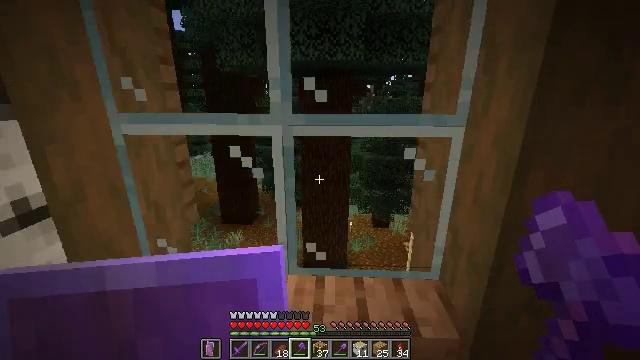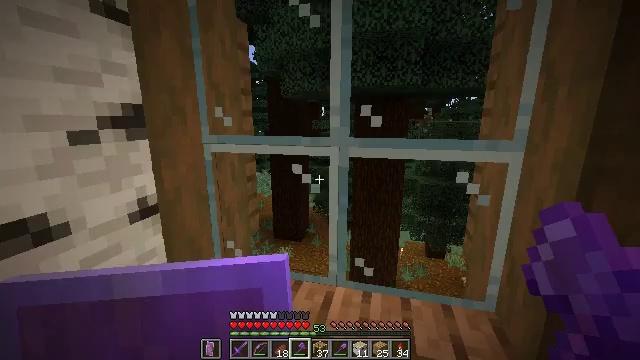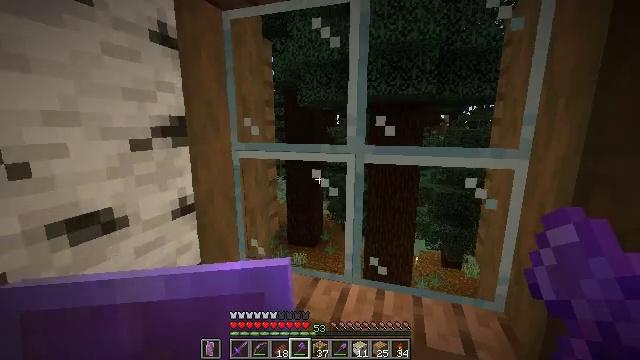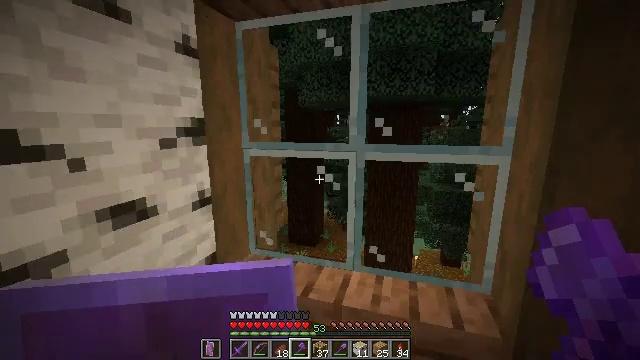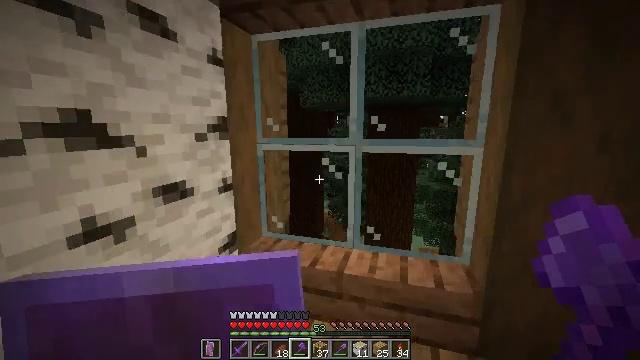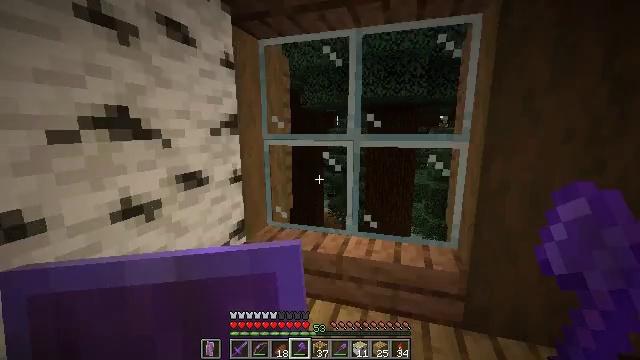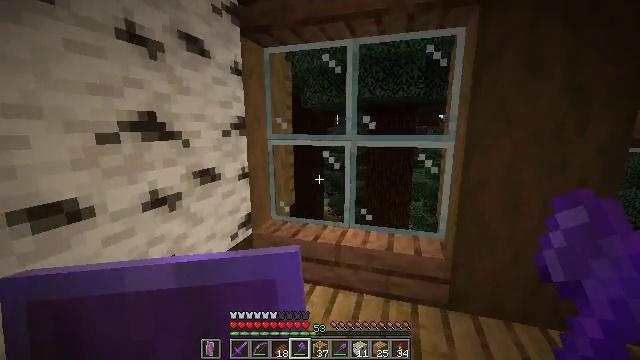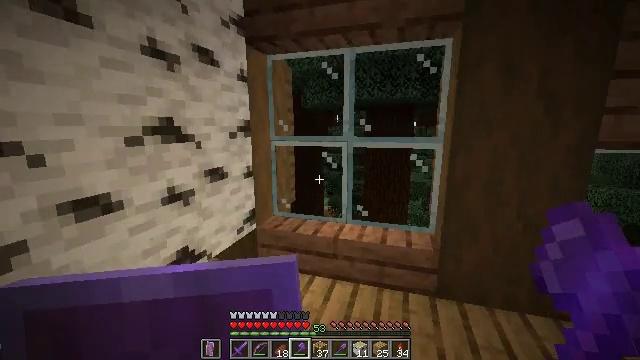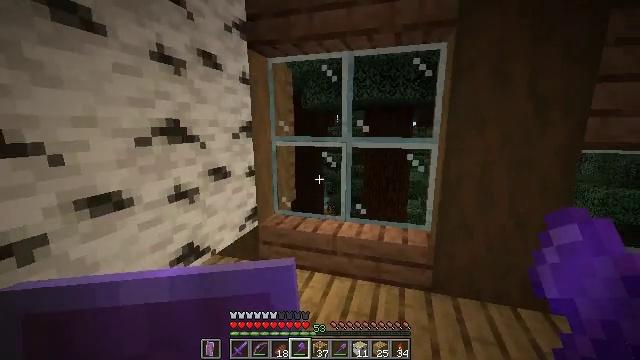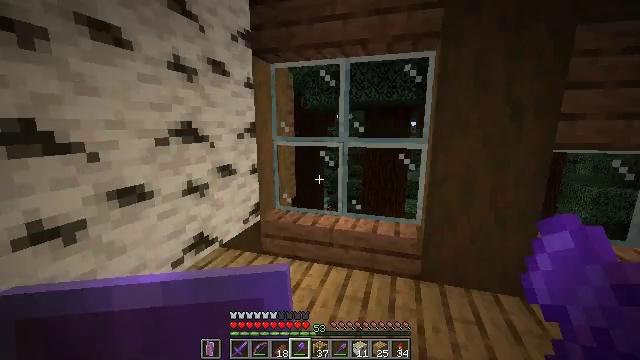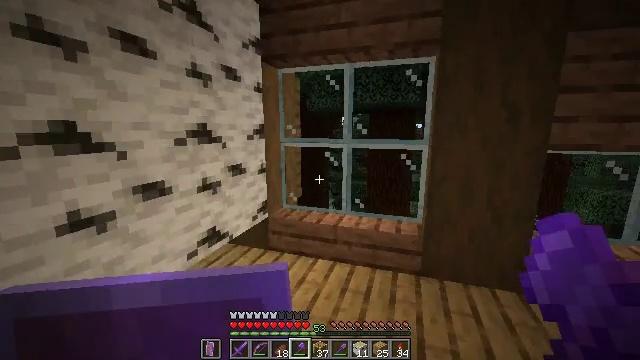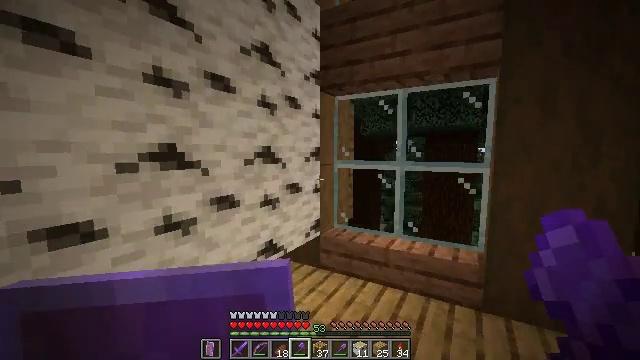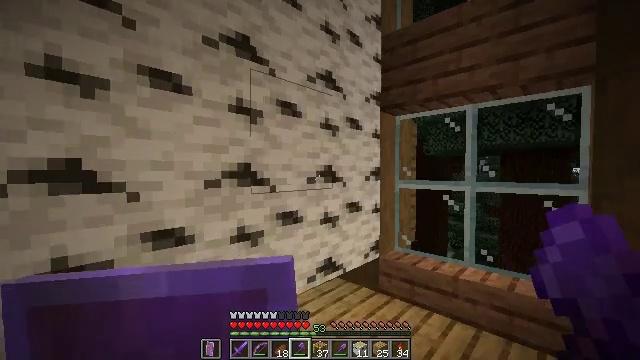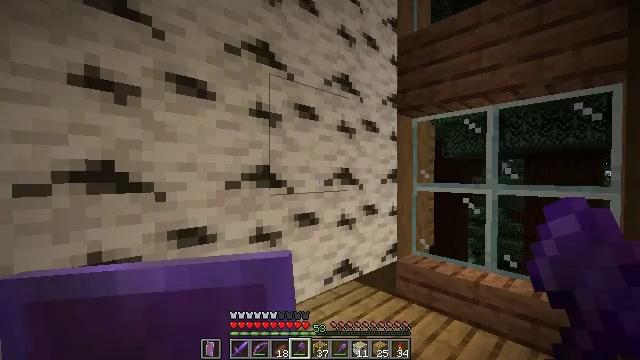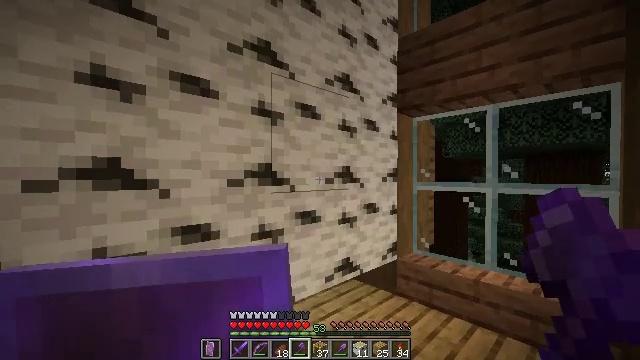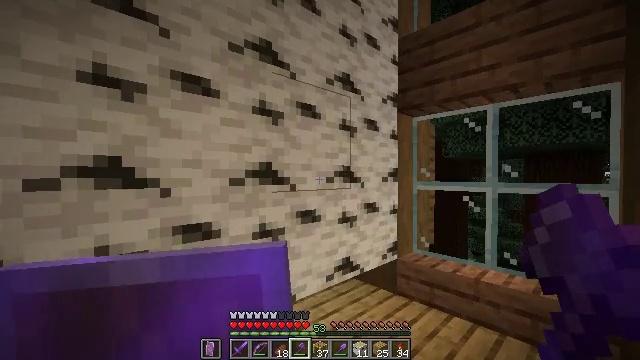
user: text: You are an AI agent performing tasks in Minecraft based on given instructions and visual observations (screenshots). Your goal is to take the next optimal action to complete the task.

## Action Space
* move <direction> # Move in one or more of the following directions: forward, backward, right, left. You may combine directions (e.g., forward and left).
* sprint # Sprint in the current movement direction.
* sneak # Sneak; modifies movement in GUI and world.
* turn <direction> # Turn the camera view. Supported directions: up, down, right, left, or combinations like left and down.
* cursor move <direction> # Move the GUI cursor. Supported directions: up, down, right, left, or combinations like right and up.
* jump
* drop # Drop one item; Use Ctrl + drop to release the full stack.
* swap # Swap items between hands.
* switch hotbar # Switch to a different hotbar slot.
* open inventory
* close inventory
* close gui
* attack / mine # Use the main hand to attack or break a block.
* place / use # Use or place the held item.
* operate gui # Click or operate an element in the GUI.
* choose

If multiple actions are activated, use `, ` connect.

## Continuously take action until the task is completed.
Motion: motion action
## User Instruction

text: Harvest birch logs from birch trees.
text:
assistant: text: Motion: move back, turn left and up
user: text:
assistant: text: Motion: move back, turn left and up
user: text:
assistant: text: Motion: move back
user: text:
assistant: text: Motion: move back
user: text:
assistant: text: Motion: move back
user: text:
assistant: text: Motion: move back
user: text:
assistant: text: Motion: move back
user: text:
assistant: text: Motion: move back
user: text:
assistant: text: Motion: move back
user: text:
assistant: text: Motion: turn left
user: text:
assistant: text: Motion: turn left and up
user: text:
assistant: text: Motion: turn left and up
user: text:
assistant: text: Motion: turn left
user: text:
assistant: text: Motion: no_op
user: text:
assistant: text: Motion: no_op
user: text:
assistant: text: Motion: no_op
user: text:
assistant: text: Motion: no_op
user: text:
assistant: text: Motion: no_op
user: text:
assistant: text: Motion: no_op
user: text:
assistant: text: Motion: no_op
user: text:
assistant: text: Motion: no_op
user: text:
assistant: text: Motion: move right
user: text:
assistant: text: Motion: move right
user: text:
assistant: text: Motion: move right
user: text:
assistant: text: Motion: move right, turn left
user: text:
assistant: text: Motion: move right, turn left
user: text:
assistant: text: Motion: move right, turn left and up
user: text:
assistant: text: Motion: turn left
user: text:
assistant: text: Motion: no_op
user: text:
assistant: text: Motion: move left